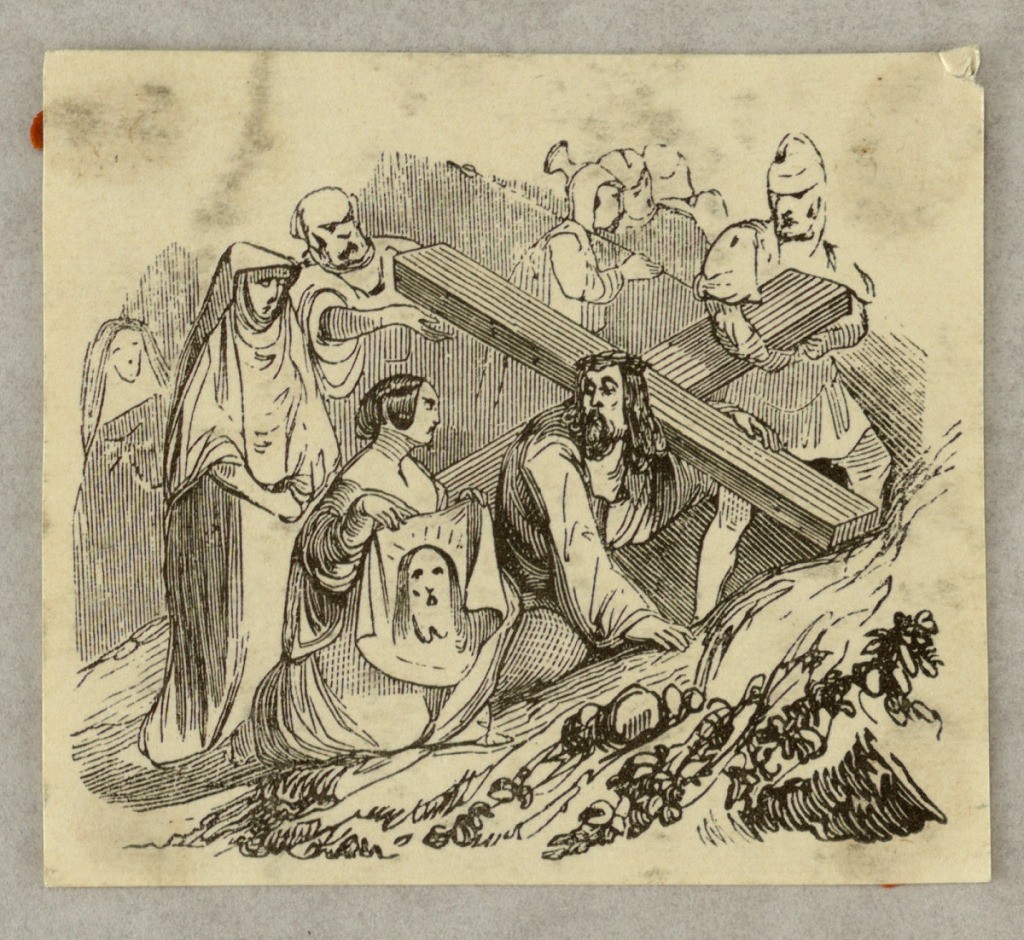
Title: Veronica
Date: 1840s
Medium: Wood engraving on paper
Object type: Print
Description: The woman with the vera ikon kneels beside Christ who fell under the cross. The Virgin stands beside.